Question: I was using interface builder to create a storyboard for my project. I had a few problems that felt like Xcode bugs, so I restarted xCode. The bugs all felt like the same thing.
The problem was that all my tab bar icons were not showing up in the 'UITabViewController''s child views. They were, however showing up in the actual 'UITabView'. The same thing was happening with the navigation bars in navigation controllers.
I looked this up and found this stack overflow post: <URL>. This fixed my problem and I can now see tab bars and navigation bars, but I don't understand why it won't work when it is on inferred, it used to work.
Here is an image:
.
My question is why I have to set "Bottom Bar" to "Translucent Tab Bar" to get it to work, rather than "inferred".
Note: I have already tried cleaning the project and restarting xCode. If answers include code, I would prefer Swift.
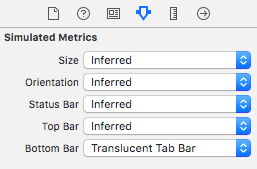
Answer: I think this issue in xCode 7.3.1. Here I have attached some screenshots.
1. These project is created in xCode 7.2. You can see here also inferred is worked fine and you can see tabor.
<URL>
1. These project is created in xCode 7.3.1 Here at first I have tabbar with dark gray color by default when I add tabbar.
<URL>
Then I set 'translucent' and again I set 'inferred', it can be see clearly.
<URL>